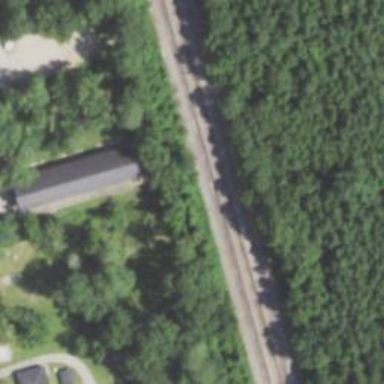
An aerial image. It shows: Railway siding for service.